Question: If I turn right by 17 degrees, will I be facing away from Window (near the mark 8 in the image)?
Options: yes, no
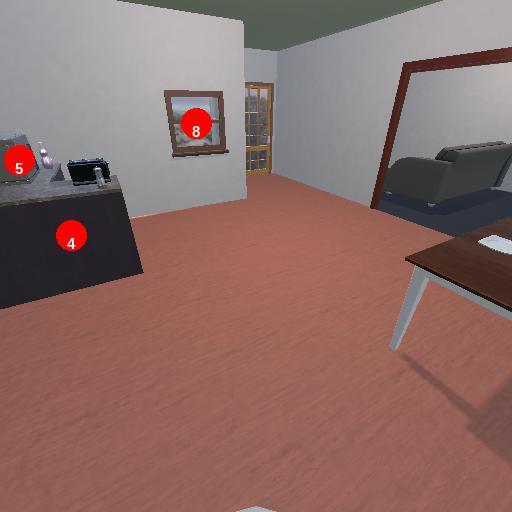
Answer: yes